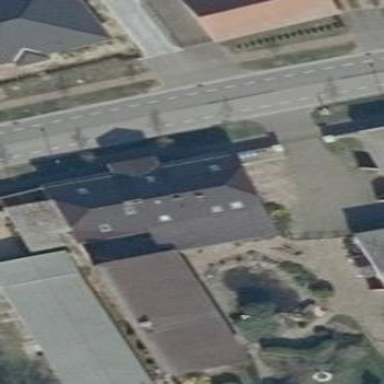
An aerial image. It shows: Simple house.